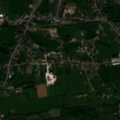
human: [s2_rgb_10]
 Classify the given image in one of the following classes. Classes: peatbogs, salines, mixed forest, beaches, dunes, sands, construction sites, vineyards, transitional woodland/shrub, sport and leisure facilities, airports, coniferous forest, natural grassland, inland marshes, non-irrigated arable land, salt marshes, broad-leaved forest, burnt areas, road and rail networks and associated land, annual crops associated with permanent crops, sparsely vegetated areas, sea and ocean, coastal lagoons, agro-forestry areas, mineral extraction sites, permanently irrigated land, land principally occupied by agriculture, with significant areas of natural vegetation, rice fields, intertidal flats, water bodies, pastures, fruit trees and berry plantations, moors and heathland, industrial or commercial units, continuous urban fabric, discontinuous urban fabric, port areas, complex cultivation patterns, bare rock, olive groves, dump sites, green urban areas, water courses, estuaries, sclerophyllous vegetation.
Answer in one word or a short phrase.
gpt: discontinuous urban fabric, complex cultivation patterns